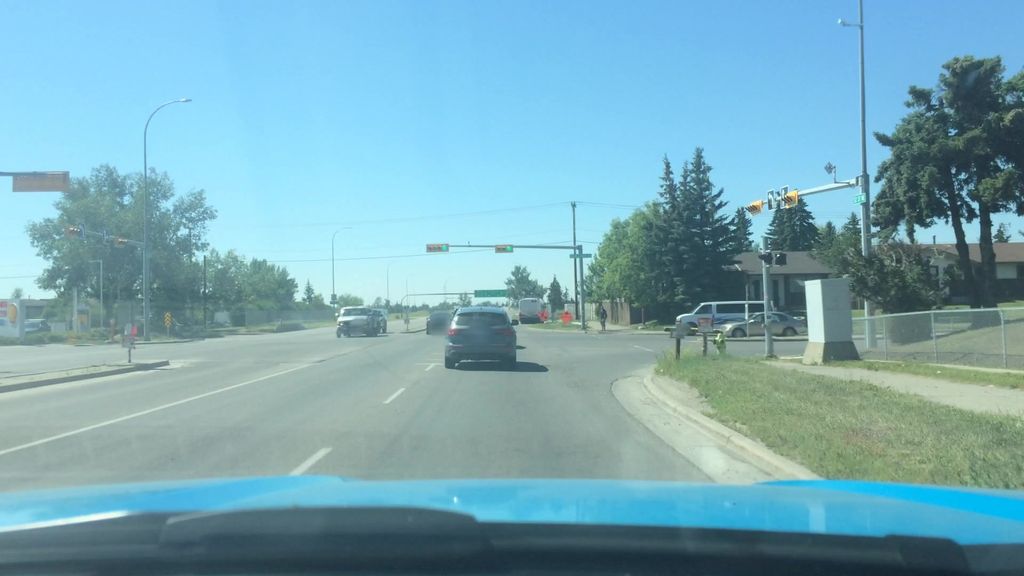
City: calgary